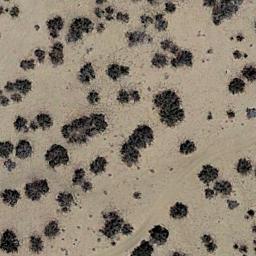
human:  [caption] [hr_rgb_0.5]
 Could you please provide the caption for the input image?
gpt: Chaparral is evenly distributed on the sand .

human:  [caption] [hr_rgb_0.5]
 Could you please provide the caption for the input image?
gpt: Some disconnected chaparrals grow in the desert .

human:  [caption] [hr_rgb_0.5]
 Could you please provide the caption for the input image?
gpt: The chaparral is consist of some bushes on the desert .

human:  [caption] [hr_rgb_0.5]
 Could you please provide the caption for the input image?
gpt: There is a path and scattered trees in the jungle .

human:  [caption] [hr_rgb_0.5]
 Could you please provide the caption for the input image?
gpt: The chaparral is thicker on the left than on the right .